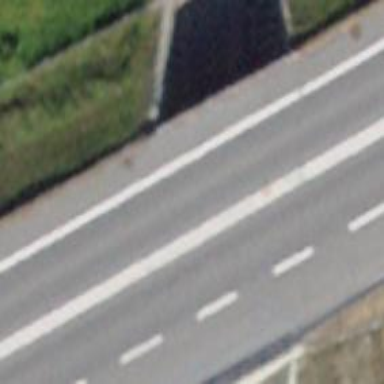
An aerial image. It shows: Asphalt motorway of trunk classification.